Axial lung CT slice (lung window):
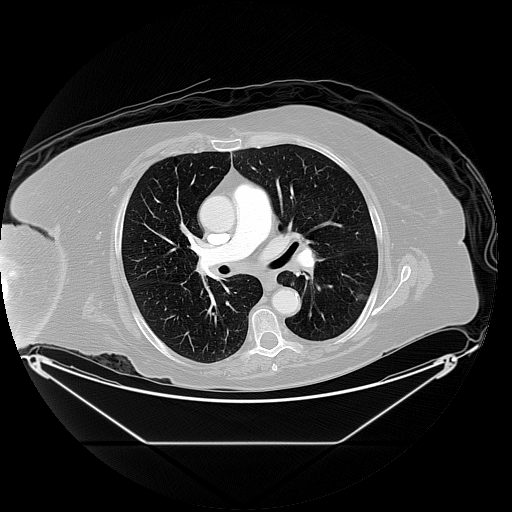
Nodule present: no